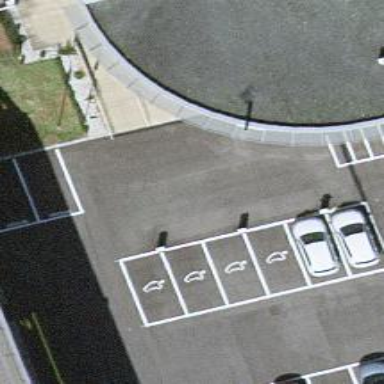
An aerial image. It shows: Charging station.